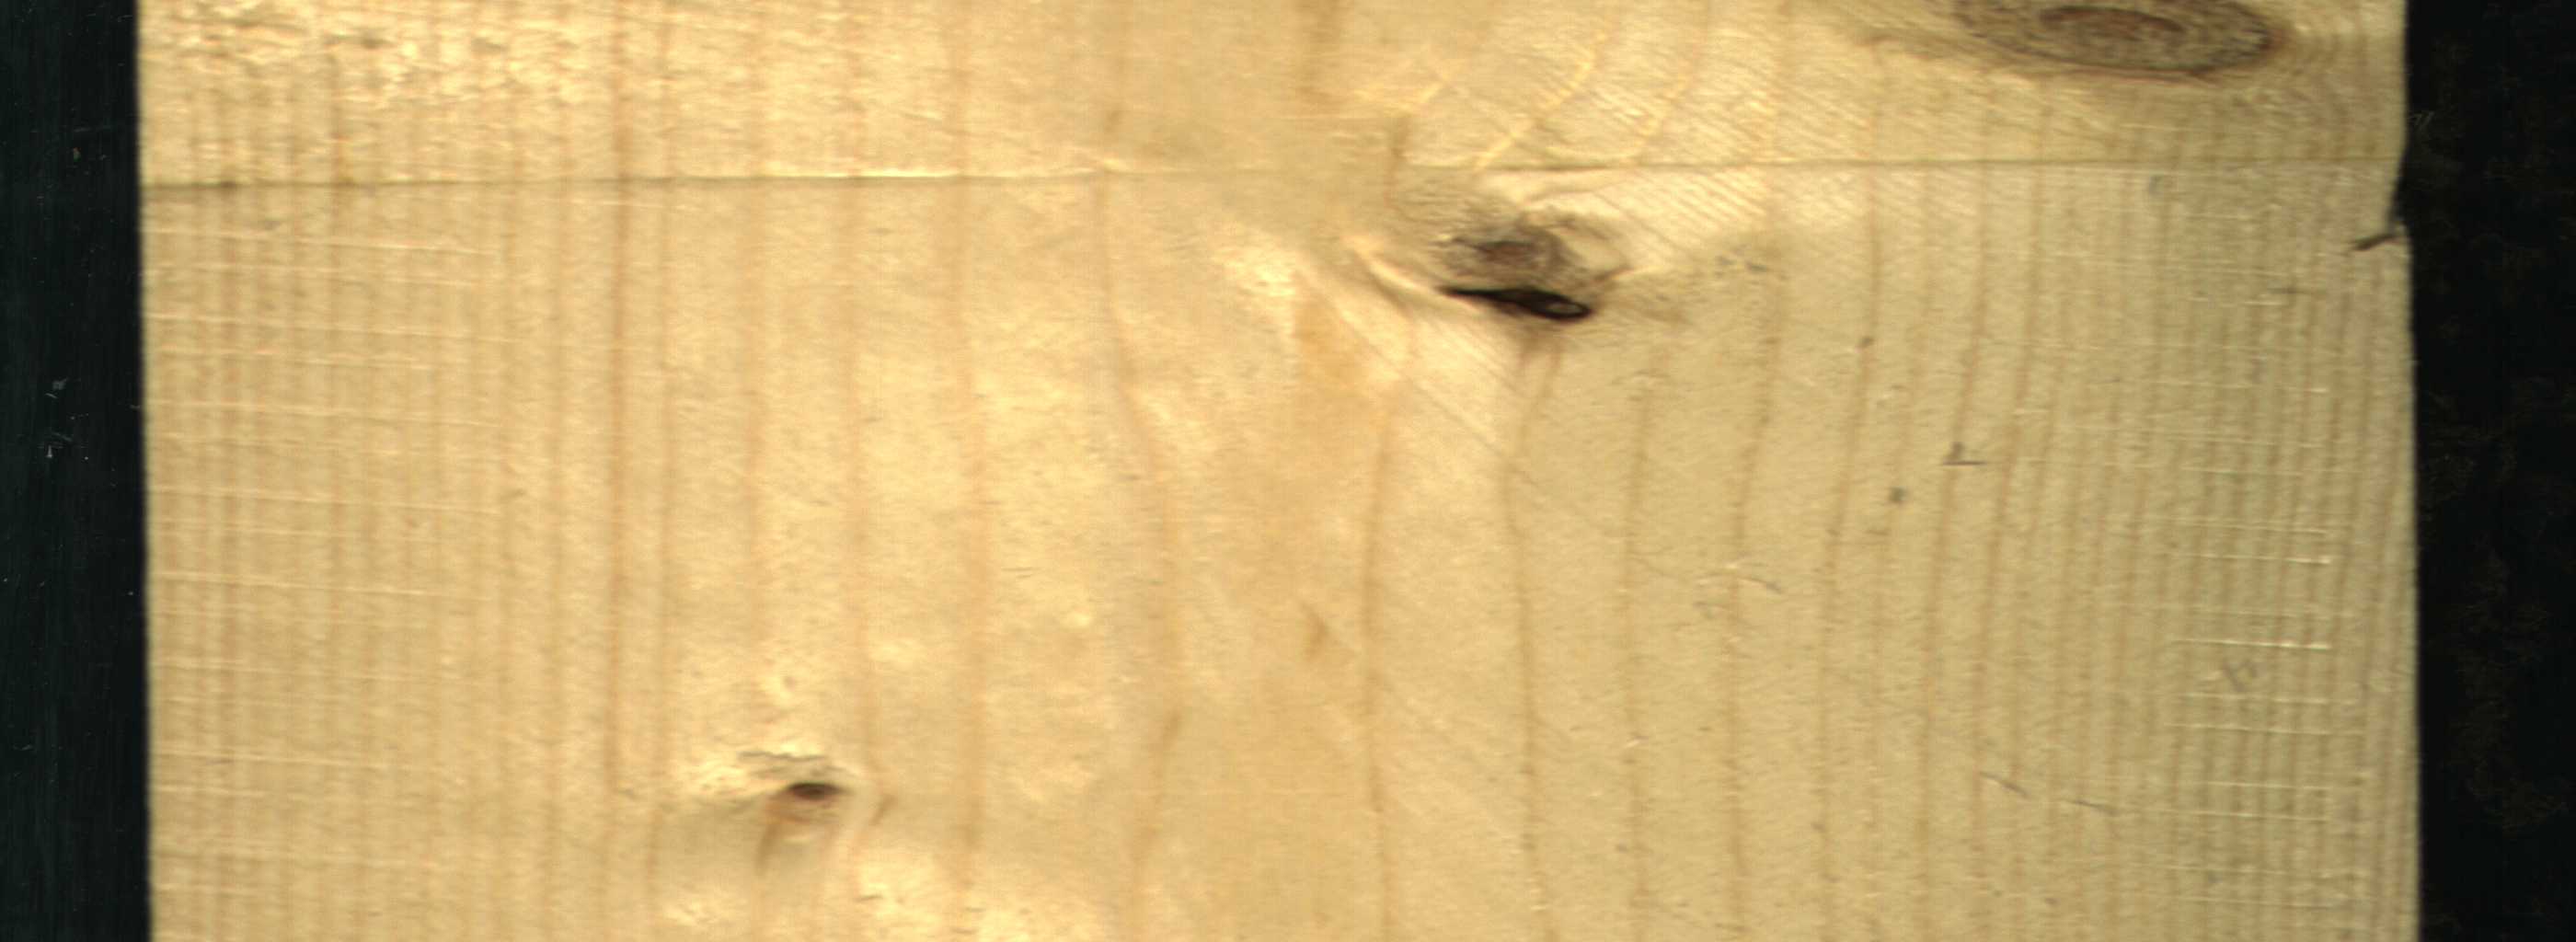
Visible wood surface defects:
Dead_Knot
Live_Knot
Live_Knot
Live_Knot